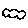
Label: cloud